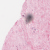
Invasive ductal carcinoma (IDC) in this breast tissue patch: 0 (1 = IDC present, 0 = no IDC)